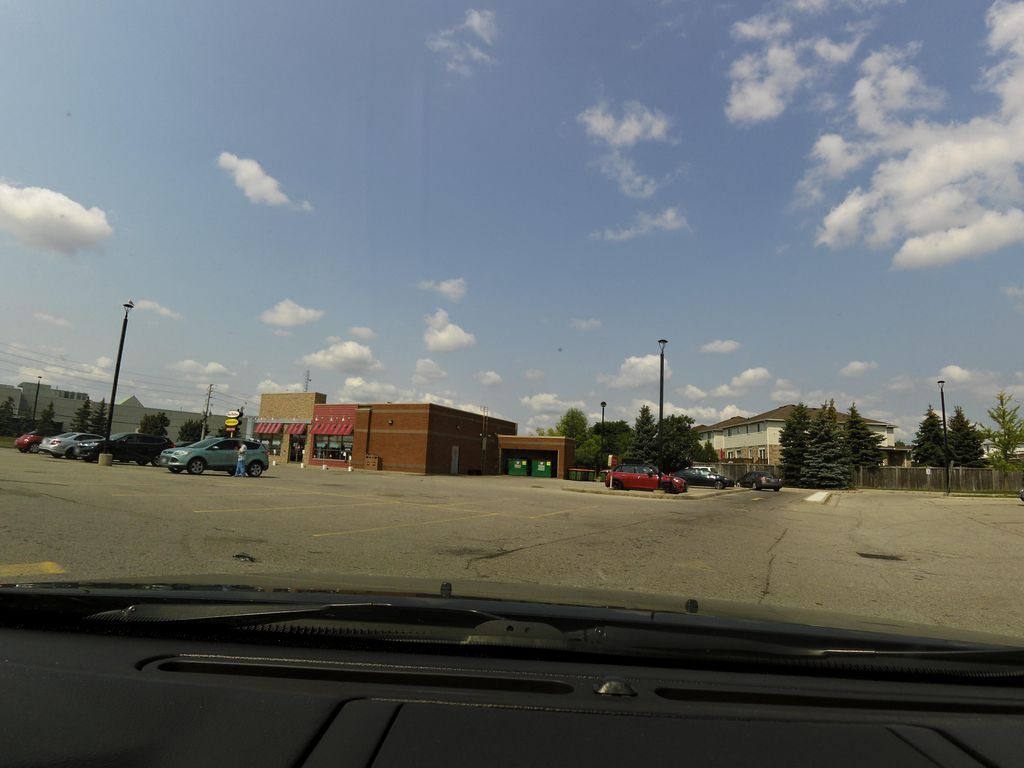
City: kitchener-waterloo